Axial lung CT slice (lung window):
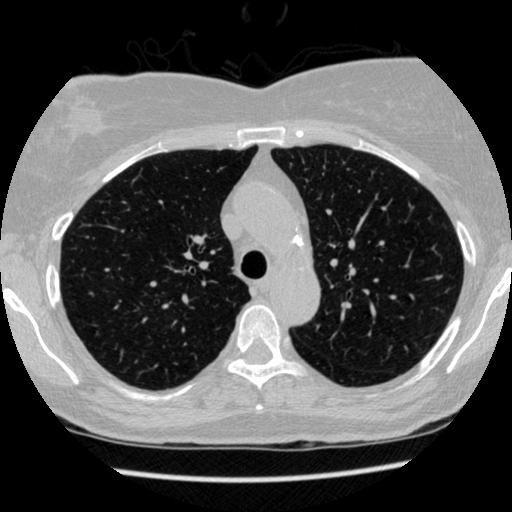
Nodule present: no